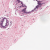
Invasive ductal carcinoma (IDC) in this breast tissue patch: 0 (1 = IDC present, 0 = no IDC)